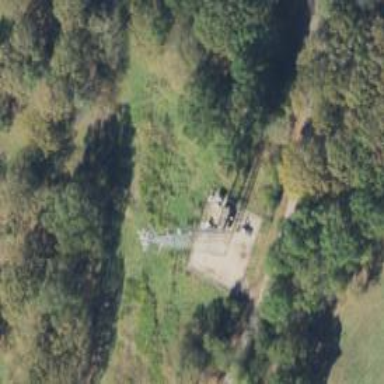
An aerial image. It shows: Mast tower used for communication.